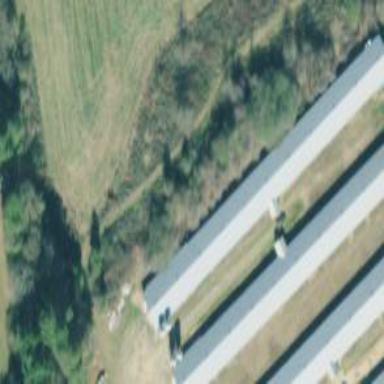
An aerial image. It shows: Poultry house.